Question: I have the following image which i am trying to animate the rotation:

My css currently for the image is this (the image has a class of "p5easy":
'''
.p5easy{
transform:rotate(-90deg);
-ms-transform:rotate(-90deg); /* IE 9 */
-webkit-transform:rotate(-90deg); /* Safari and Chrome */
}
'''
I am then using jQuery to try and animate the image. I am doing the following:
'''
$('.p5easy').delay(0).show().animate({'-webkit-transform':'rotate(0deg)'},{duration: 1000});
'''
Im not quite sure but this doesnt work. Am i approaching this in the right way? Does jQuery animate support rotation, or do i need another plugin for this?
Here is a fiddle <URL>
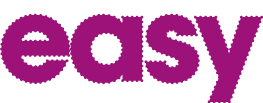
Answer: try this
'''
$('.p5easy').animate({ textIndent: 0 }, {
step: function(now,fx) {
$(this).css('-webkit-transform','rotate('+now+'deg)');
},
duration:'slow'
},'linear');
'''